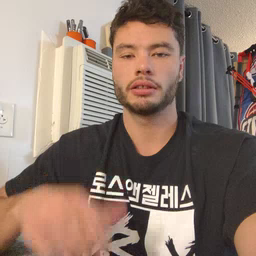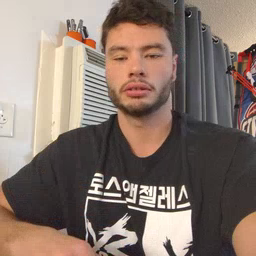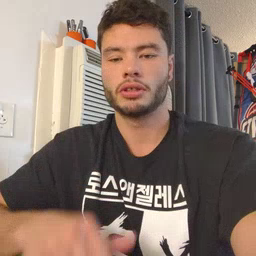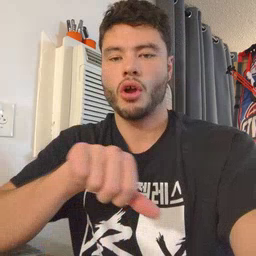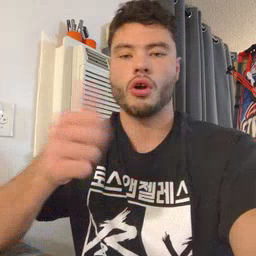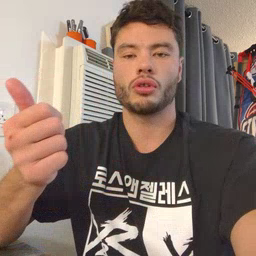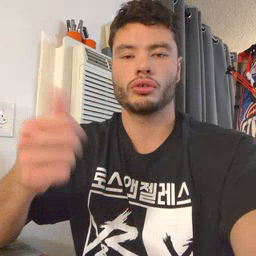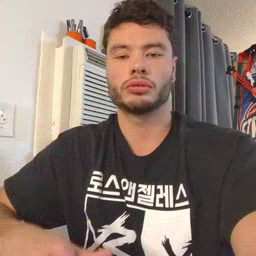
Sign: another